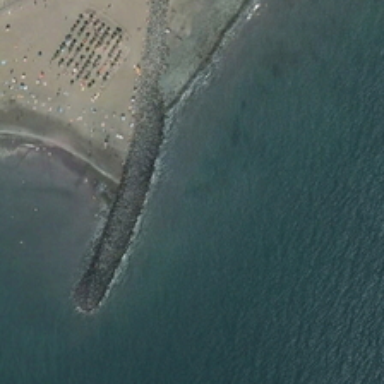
There is a long narrow byland at the corner of the coastline reaching into the sea and there are some people on the beach .